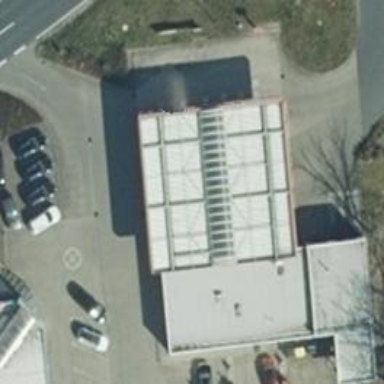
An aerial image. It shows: Fuel station.